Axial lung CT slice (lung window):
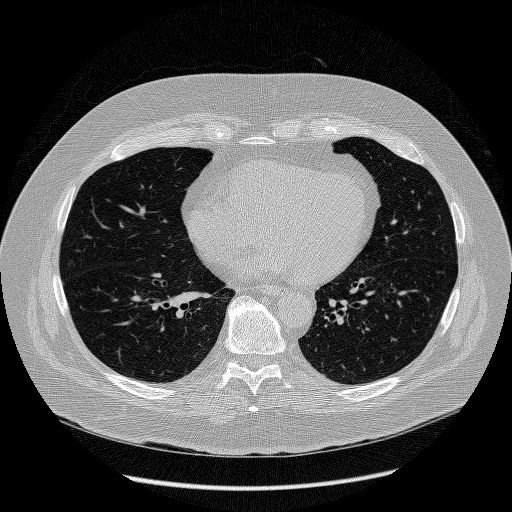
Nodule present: no